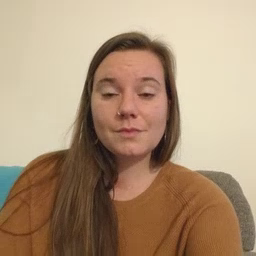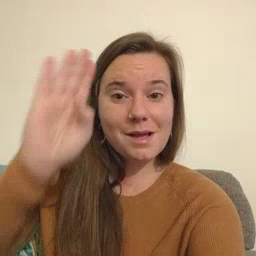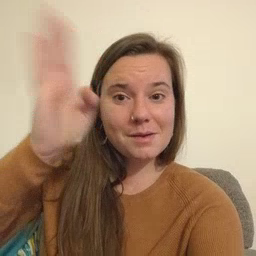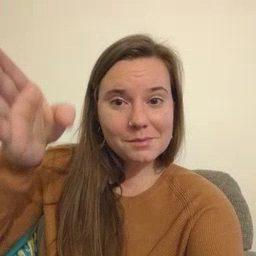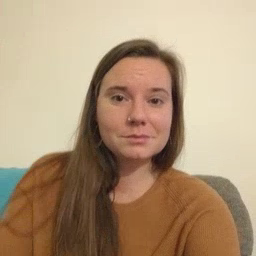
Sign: hello